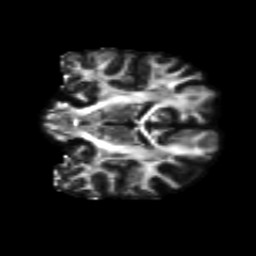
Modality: FA
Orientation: coronal
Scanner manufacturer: siemens
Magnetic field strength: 3 T
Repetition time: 4.16 s
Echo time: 0.0806 s